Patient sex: F
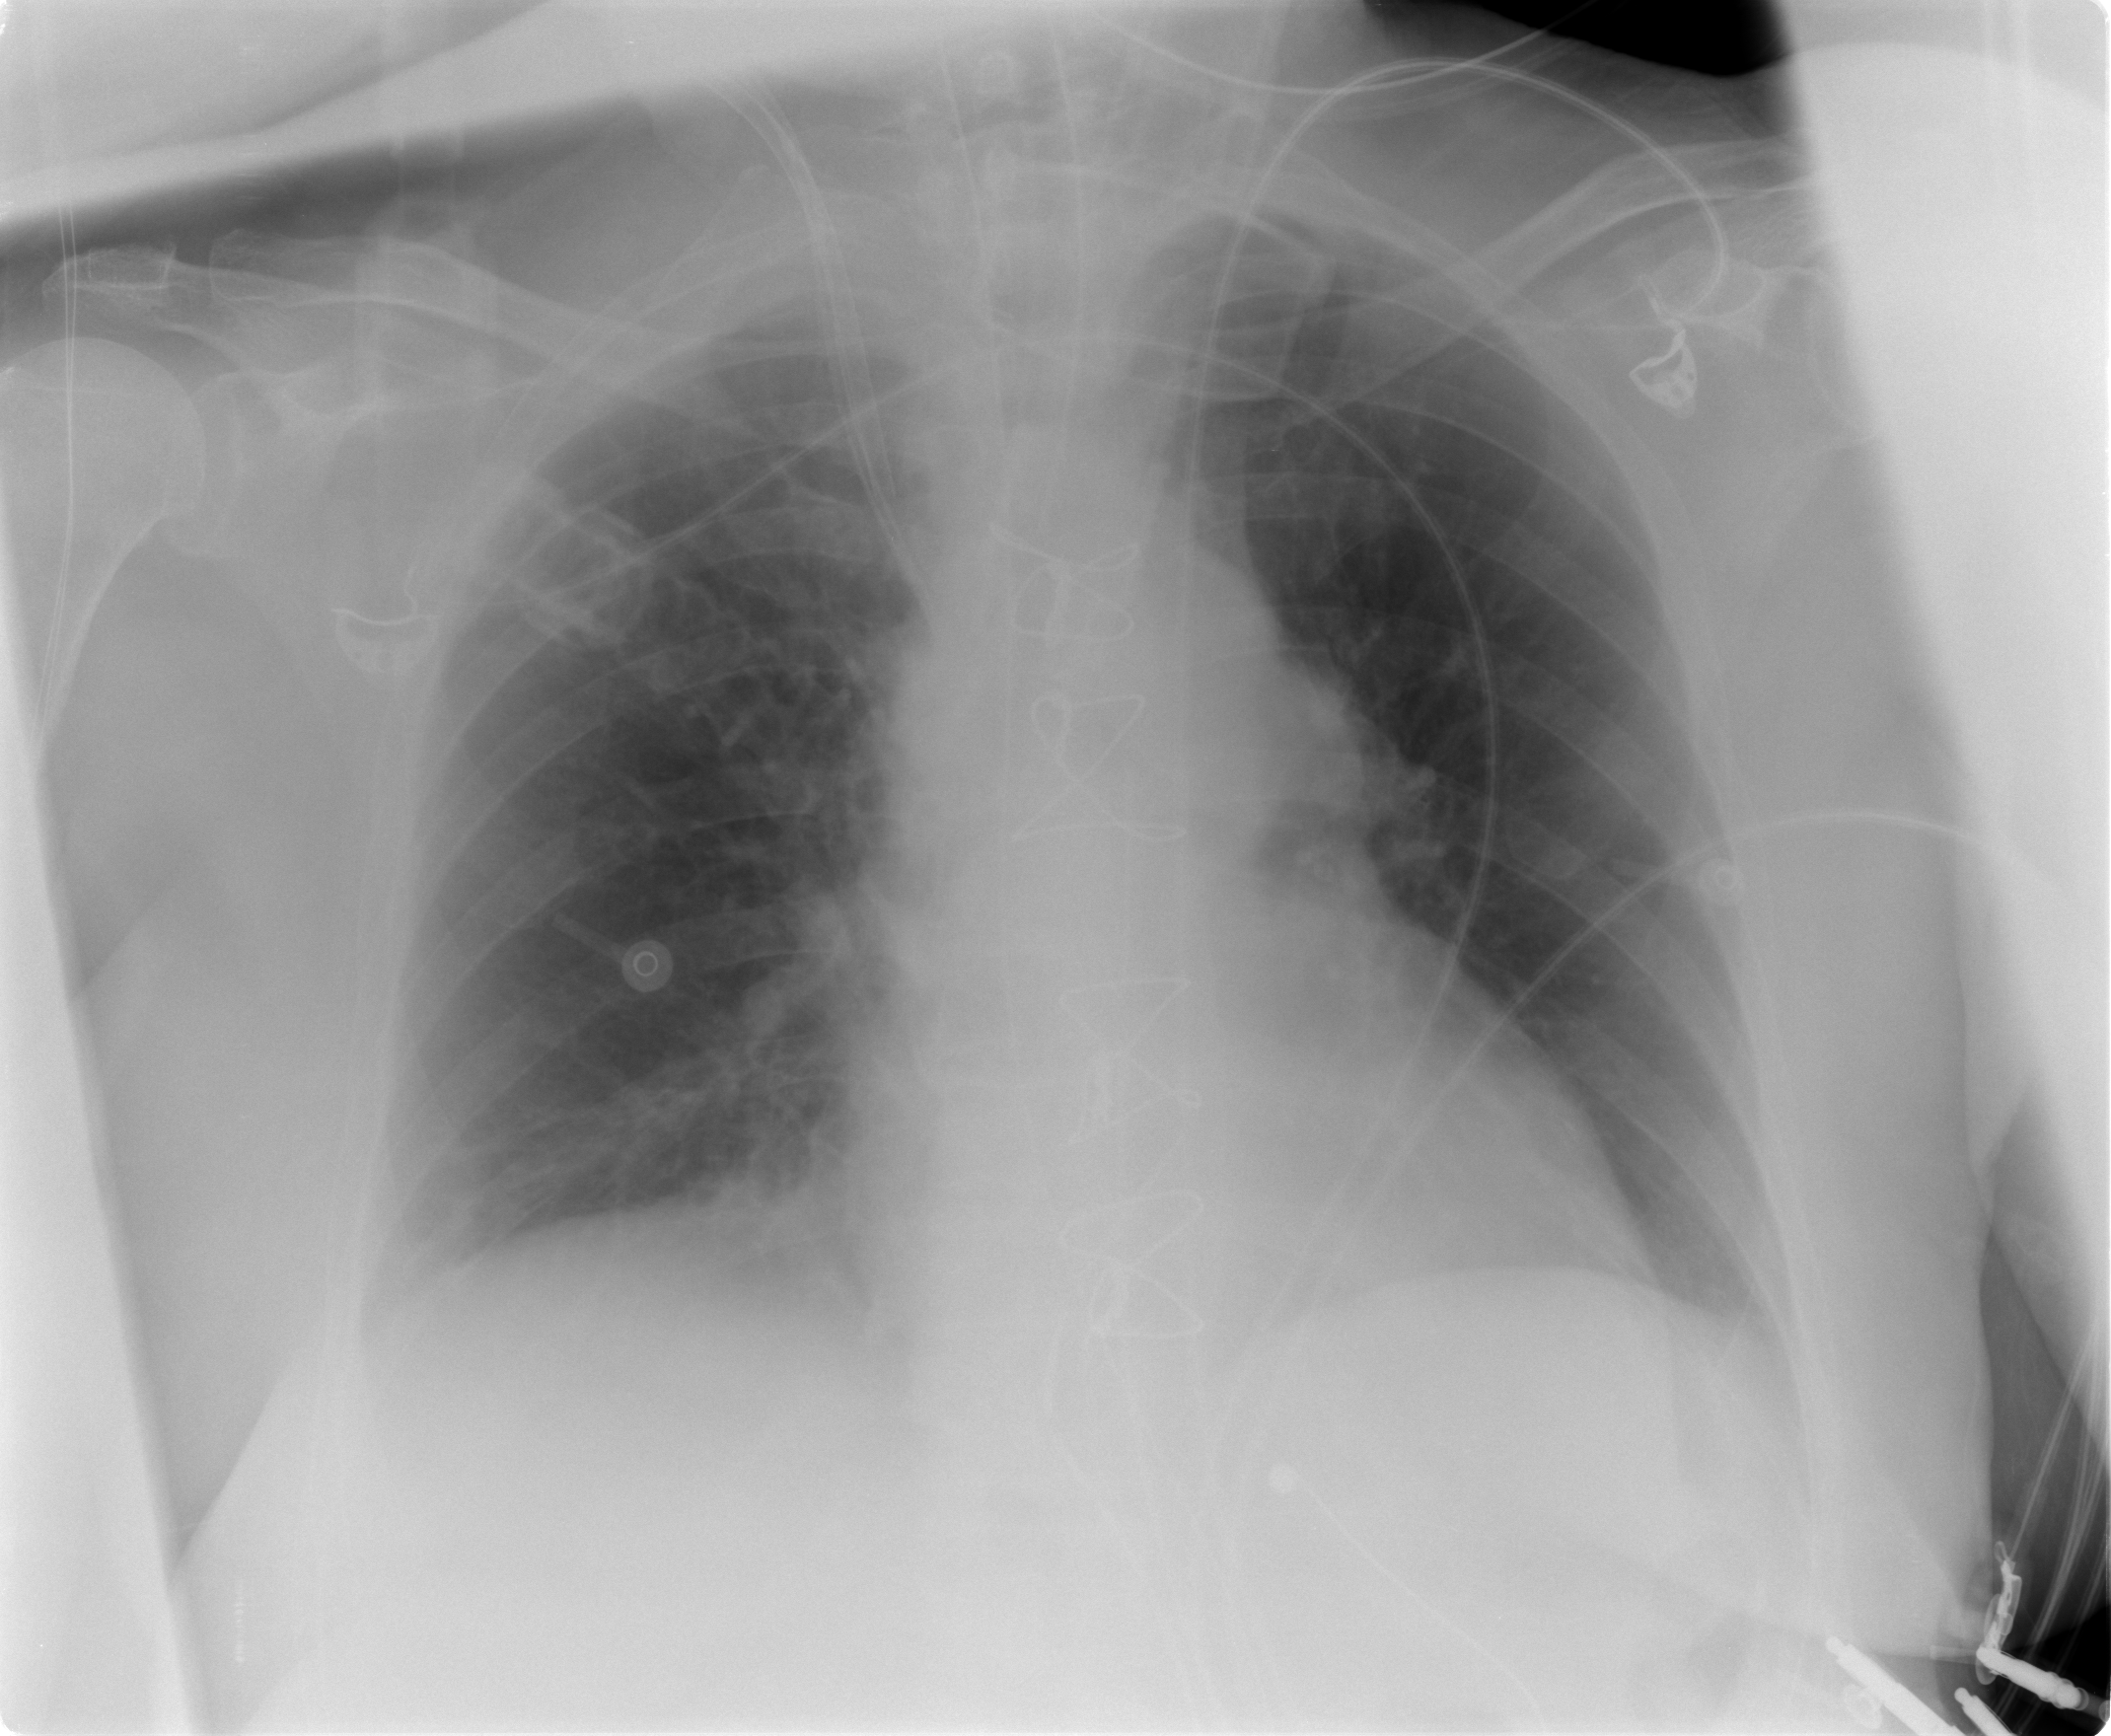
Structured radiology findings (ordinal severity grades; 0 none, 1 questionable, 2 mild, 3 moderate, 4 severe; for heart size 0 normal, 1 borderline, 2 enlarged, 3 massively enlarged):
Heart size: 0
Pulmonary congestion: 0
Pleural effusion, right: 2
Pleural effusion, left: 0
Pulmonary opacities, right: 0
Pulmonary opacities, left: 0
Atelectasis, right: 0
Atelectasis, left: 0